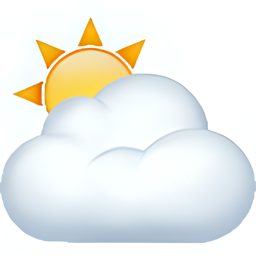
Name: sun behind cloud
Emoji: ⛅
Group: Travel & Places
Sub-group: sky & weather